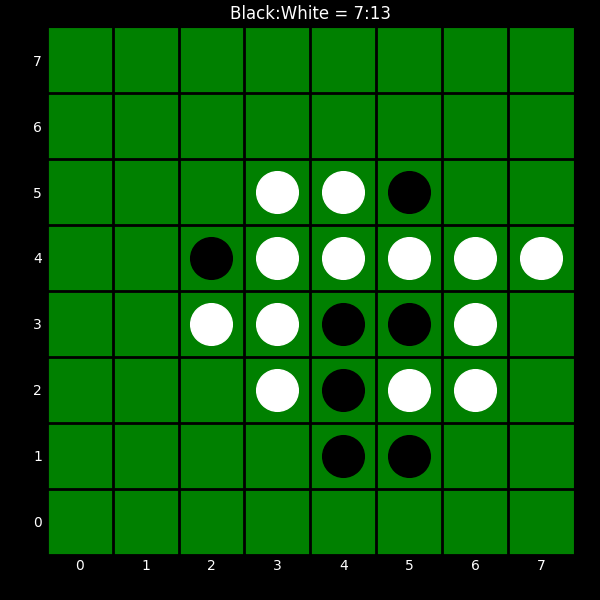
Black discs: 7
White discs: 13